Question: I am trying to create Rectangle programmaticallyin silverlight as fallows.
'''
private Boolean Working = false;
const int scale = 4;
const int size = 50;
Int32[] data = new Int32[size];
Rectangle[] lines = new Rectangle[size];
private void button1_Click(object sender, RoutedEventArgs e)
{
canvas1.Children.Clear();
for (int i = 0; i < data.Length; i++)
{
data[i] = i;
lines[i] = new Rectangle()
{
Height=i*scale,
Width = 10,
StrokeThickness=5,
Stroke = new SolidColorBrush(Colors.Red),
Name=i.ToString(),
};
canvas1.Children.Add(lines[i]);
}
}
'''
Now the problem is that all the rectangle are created with the same height and width?.
'''
<UserControl x:Class="SilverlightApplication1.MainPage"
xmlns="http://schemas.microsoft.com/winfx/2006/xaml/presentation"
xmlns:x="http://schemas.microsoft.com/winfx/2006/xaml"
xmlns:d="http://schemas.microsoft.com/expression/blend/2008"
xmlns:mc="http://schemas.openxmlformats.org/markup-compatibility/2006"
mc:Ignorable="d"
d:DesignHeight="500" d:DesignWidth="500">
<Canvas x:Name="canvas2" Background="White">
<Canvas x:Name="canvas1" Background="White"></Canvas>
<Button Content=" Generate" Height="38" Name="button1" Width="75" Click="button1_Click" Margin="0,352,245,24" HorizontalAlignment="Right" Canvas.Left="12" Canvas.Top="85" />
<Button Content="Shuffle" Height="38" HorizontalAlignment="Left" Name="button2" Margin="12,352,0,24" Click="button2_Click_1" Canvas.Left="81" Canvas.Top="85" Width="71" />
<Button Canvas.Left="181" Canvas.Top="437" Content="Bubble Sort" Height="38" Name="button3" Width="109" Click="button3_Click" />
</Canvas>
</UserControl>
'''

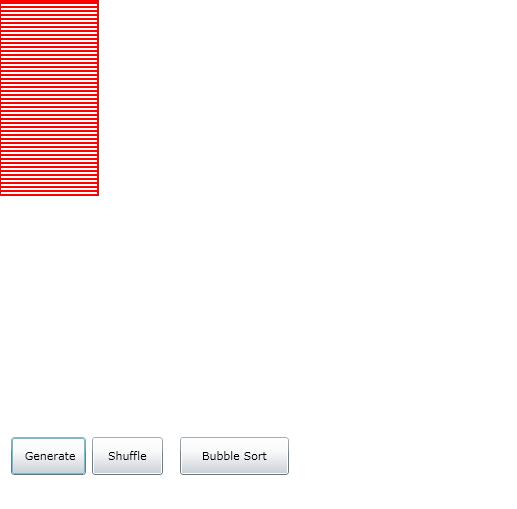
Answer: Actually, everything works fine. All rectangles have different height. But you forget to move them, so they start overlapping. Change a little code and you'll see:
'''
lines[i] = new Rectangle()
{
Height = i * scale,
Width = 10,
StrokeThickness = 5,
Stroke = new SolidColorBrush(Colors.Red),
Name = i.ToString(),
};
lines[i].Margin = new Thickness(11 * i, 0, 0, 0);
'''
Result